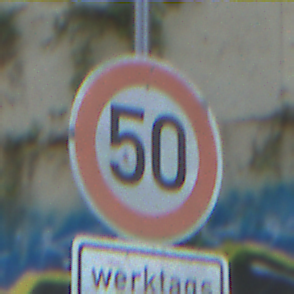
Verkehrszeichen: Geschwindigkeit50
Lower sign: ZeitangabenMitBeschraenkungAufWochentage7
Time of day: Midday
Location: Outdoor (Urban)
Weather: Clear
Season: NotSpecified
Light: Natural